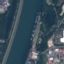
Label: River